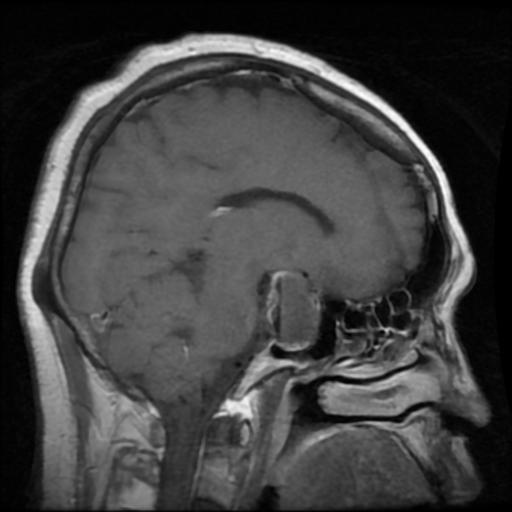
Label: pituitary